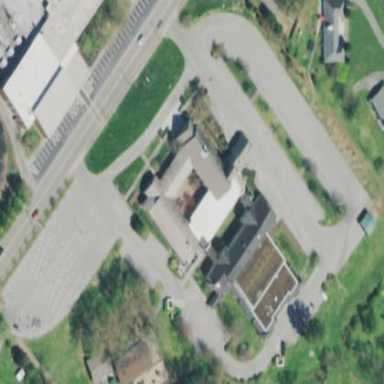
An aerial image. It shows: Parking area.